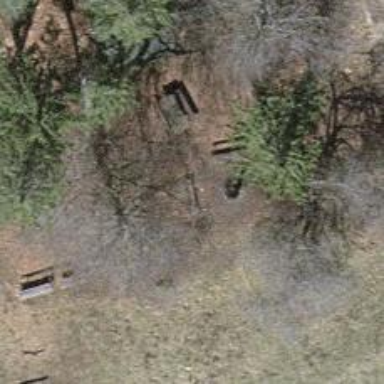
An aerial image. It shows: Bench for seating.